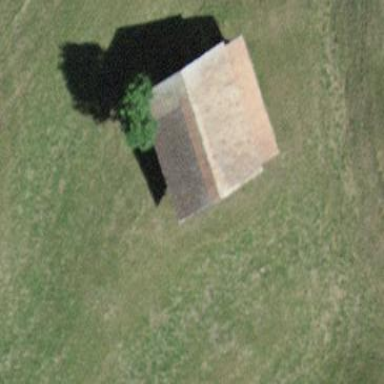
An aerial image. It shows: Barn.